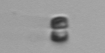
Label: Chaetoceros